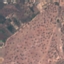
Land use / land cover: PermanentCrop